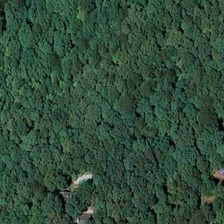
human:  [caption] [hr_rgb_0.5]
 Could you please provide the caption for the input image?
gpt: many green trees form a piece of forest .

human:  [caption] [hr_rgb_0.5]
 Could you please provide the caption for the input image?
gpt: many green trees form a piece of forest .

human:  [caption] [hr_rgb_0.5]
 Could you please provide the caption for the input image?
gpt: many green trees form a piece of forest .

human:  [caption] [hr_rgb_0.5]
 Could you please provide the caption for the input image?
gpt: many green trees form a piece of forest .

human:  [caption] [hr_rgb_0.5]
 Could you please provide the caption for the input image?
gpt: many green trees form a piece of forest .